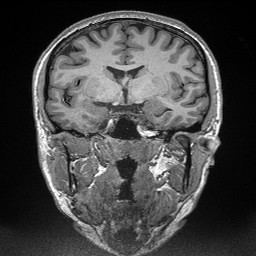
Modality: T1w
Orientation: sagittal
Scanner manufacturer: siemens
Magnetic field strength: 3 T
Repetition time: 2.3 s
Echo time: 0.00298 s